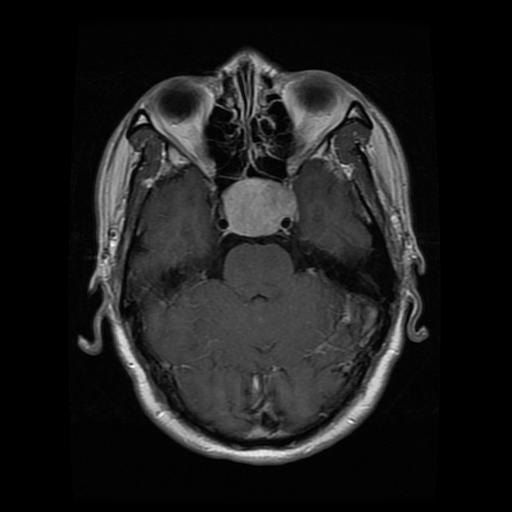
Label: pituitary